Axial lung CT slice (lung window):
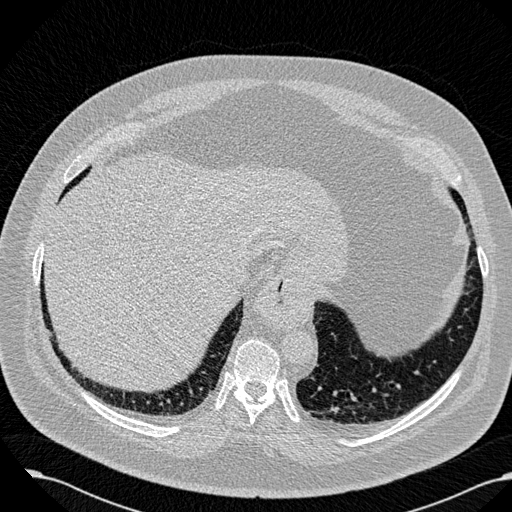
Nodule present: no